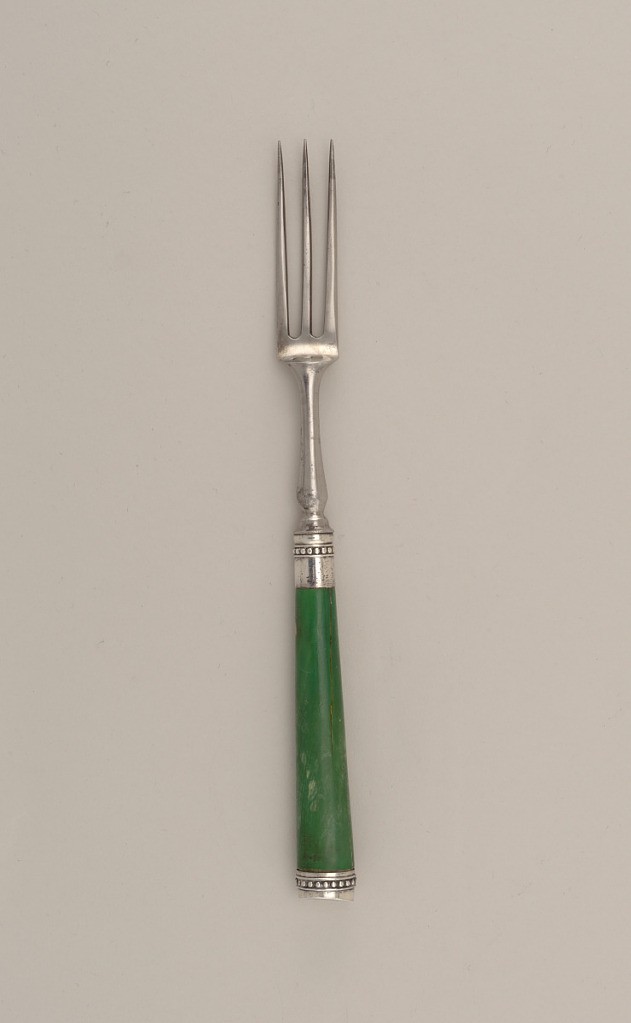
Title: Dessert Fork with Green-Stained Ivory Handle
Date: late 18th century
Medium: green-stained ivory, steel, silver
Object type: fork
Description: Part of a set of knives and forks (1959-56-1-a/f). Fork (f): tapering, stained green ivory handle with beaded silver cap terminal and ferrule with three prong steel tines.